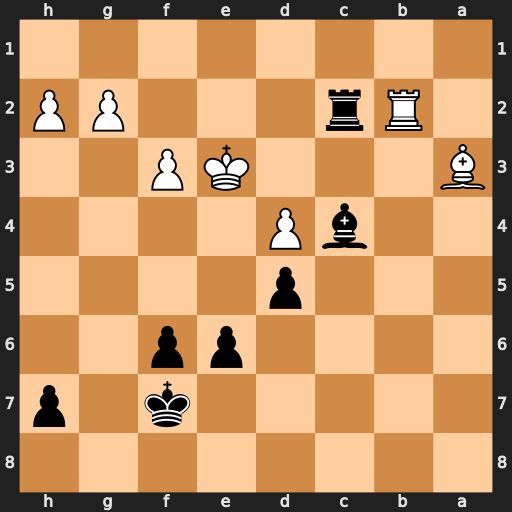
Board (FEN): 8/5k1p/4pp2/3p4/2bP4/B3KP2/1Rr3PP/8
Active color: b
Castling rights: -
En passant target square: -
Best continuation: Rc3+ Kf2 Rxa3